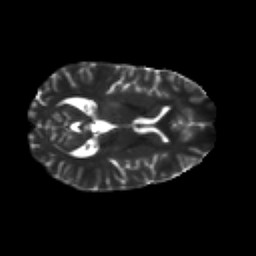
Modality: T2w
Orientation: axial
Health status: healthy
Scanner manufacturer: philips
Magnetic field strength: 3 T
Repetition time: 9.75 s
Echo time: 0.092 s